Field crop: maize
Growth stage: 2
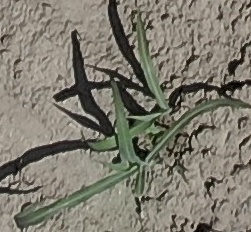
Species: sorghum